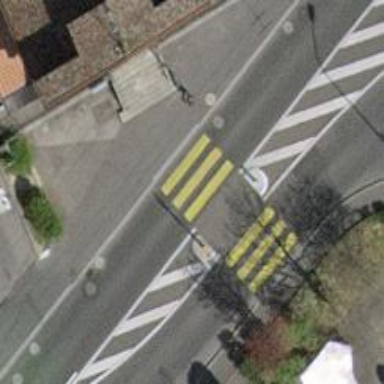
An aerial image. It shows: Zebra crossing with road island.